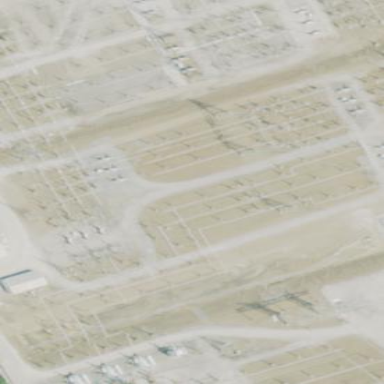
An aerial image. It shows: Fenced power substation at the transmission level.